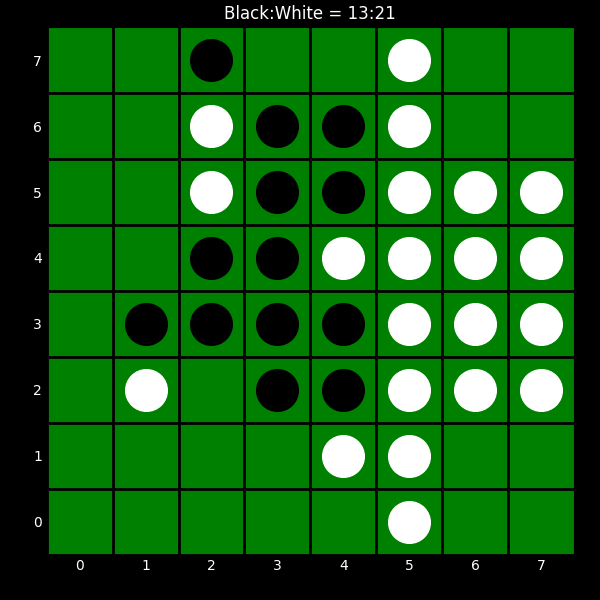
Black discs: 13
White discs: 21